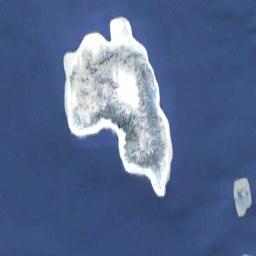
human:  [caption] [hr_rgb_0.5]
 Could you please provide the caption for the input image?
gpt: The white island is surrounded by blue sea water .

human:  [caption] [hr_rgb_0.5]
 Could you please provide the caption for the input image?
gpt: The island in the middle is bigger .

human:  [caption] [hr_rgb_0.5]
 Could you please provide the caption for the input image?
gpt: A big island and a small island have some vegetation and beaches and the waters around the islands is deep blue .

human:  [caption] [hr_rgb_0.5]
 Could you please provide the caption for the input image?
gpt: The small island is on the lower right of the big island .

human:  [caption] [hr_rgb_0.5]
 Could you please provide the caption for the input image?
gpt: An white and green island next to a smaller island on a blue sea .